Field crop: maize
Growth stage: 1
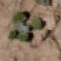
Species: chenopodium